Question: I am creating dynamic accordions, for which i used a function as below
'''
function buildAccordion(id,keys,values)
{
var accord="<div id="+id+">";
$.each(keys, function(i, value)
{
accord+="<h3><a href='#'>"+value+"</a></h3><div id="+values[i]+"></div>";
});
accord+="</div>";
return accord;
}
'''
'keys' is an array with accordion's header & 'values' an array containing div id's (for adding content to each panel @ a later point of time)
Below is the function calling 'buildAccordion' function
'''
function alertsAccordion(id)
{
var keys= ["KB Alerts","Product Alerts","Emergency Bug Fix Alerts","Error Alerts"];
var values= ["kbAlertsDiv","productAlertsDiv","ebfAlertsDiv","errorAlertsDiv"];
var idd=id+"Panel";
$('#divContent').empty();
$('<div width="100%">')
.attr('id','alertsSpan')
.html('<div class="titleBlue">Alerts</div>'+buildAccordion(idd,keys,values)+'</div>')
.appendTo('#divContent').delay(1).queue(function(){
$("#"+idd).accordion(); //So here I am triggering accordion
});
$("#kbAlertsDiv").html("Olha!");
$("#productAlertsDiv").html("Guttentag!");
$("#ebfAlertsDiv").html("Blah! blah!");
$("#errorAlertsDiv").html("halo");
}
'''
But the problem is the arrow icon & the header text for each panel is overlapped, What is the problem, am I doing something wrong?
Below is the screenshot

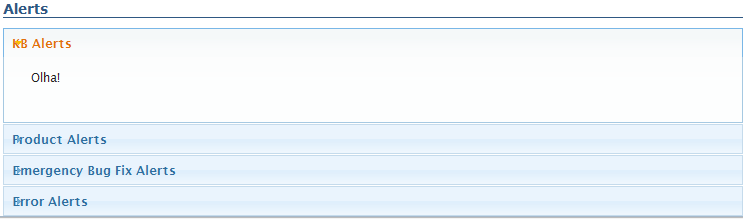
Answer: Have you tried adding the css class 'ui-accordion-header' to the h3 or div tag when you build it?